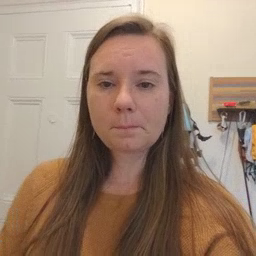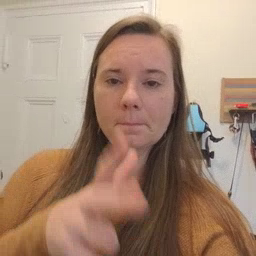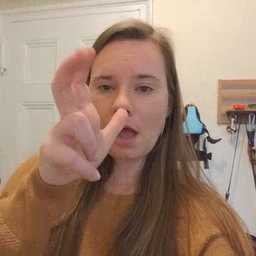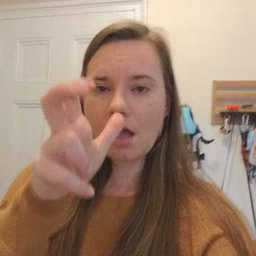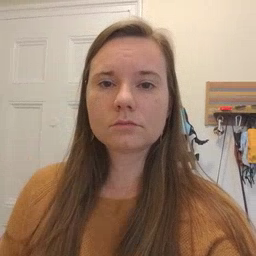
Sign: bug